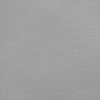
Atmospheric dust classification: dusty